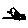
Label: bird